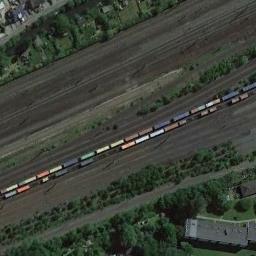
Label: railway